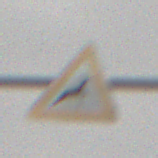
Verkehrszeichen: WildwechselLinks
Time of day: MorningAfternoon
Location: Outdoor (Nature)
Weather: Overcast
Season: Winter
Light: Natural